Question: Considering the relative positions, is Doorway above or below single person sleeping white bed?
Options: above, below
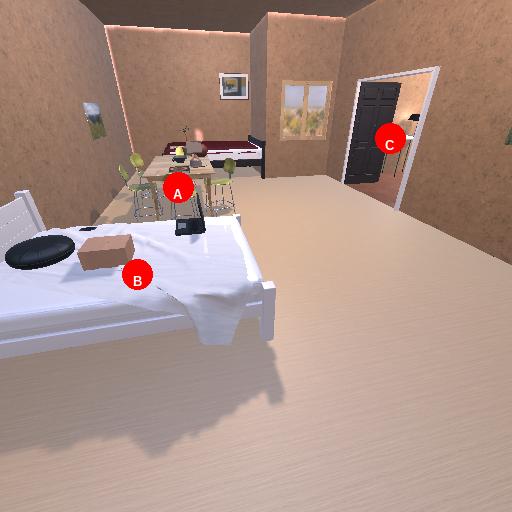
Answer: above